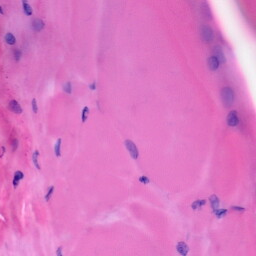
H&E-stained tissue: Skin